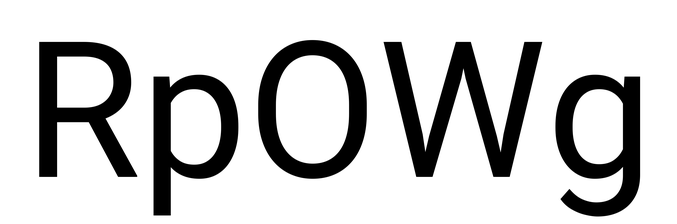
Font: Roboto_Regular